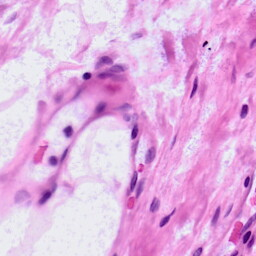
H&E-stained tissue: LymphNode